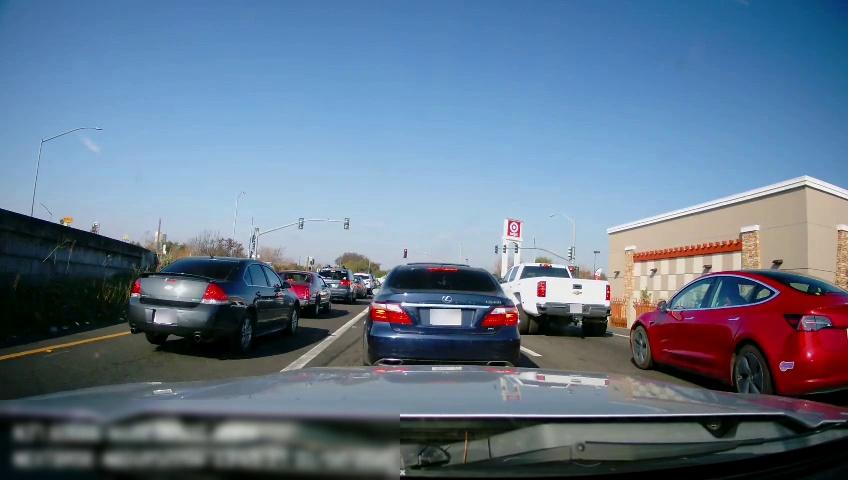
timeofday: Day
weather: Sunny
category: Drivable Space
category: Vehicles | SUV
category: Vehicles | Truck
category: Vehicles | Car
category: Vehicles | SUV
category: Vehicles | SUV
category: Vehicles | Car
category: Vehicles | SUV
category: Vehicles | Car
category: Vehicles | Car
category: Vehicles | Car
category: Lanes | Alternate Lane
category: Lanes | Alternate Lane
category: Lanes | Current Lane
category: Lanes | Current Lane
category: Traffic | Lights
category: Traffic | Lights
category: Traffic | Lights
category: Traffic | Lights
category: Traffic | Lights
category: Traffic | Lights
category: Traffic | Lights
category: Traffic | Lights
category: Traffic | Lights